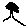
Label: tree